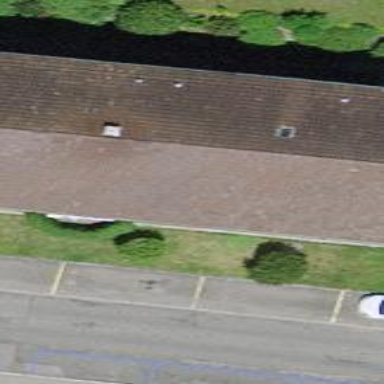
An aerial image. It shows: Residential building.